Question: First of all, here is a picture.

How can I do to select multiple rectangles, while the left mouse button is pushed ?
For example, I want to write in the "man" word, so I click on the m rectangle, move it through the a, release it at the n, and get back a string with the "man" word.
I've made a 'Cube' class, which stores a Rectangle, and a string, and has a Drawing method, which needs some parameters: a Graphic object, a Pen, and a Rectangle. I draw them to a panel, in the following way:
'''
Cube[,] kockak = new Cube[3,3];
//fill cubes with data...
private void panel1_Paint(object sender, PaintEventArgs e)
{
Graphics g = e.Graphics;
for (int i = 0; i < 3; i++)
{
for (int j = 0; j < 3; j++)
{
kockak[j,i].Draw(g, new Pen(Brushes.Black), new Rectangle(i * 100, j * 100, 100, 100));
}
}
Invalidate();
}
'''
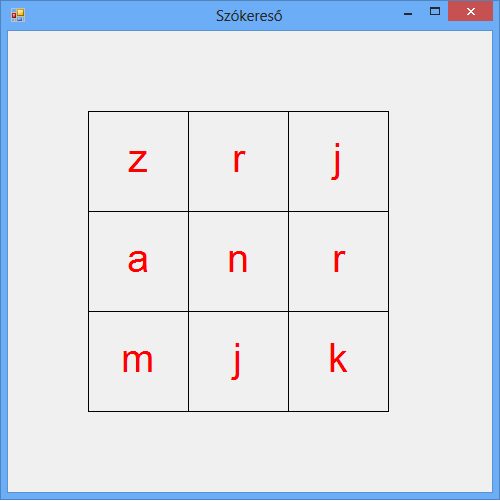
Answer: Some additional idea on King King answer:
I would add the 'MouseMove' event in the form and check the 'MouseButton' state.
If it is 'Left', set the 'Cude.selceted' to true.
'''
private void TreeViewTeschd_MouseMove(object sender, MouseEventArgs e) {
if (e.Button == MouseButtons.Left) {
for (int i = 0; i < 3; i++) {
for (int j = 0; j < 3; j++) {
if (kockak[j,i].rect.Contains(e.Location)) kockak[j,i].selected = true;
}
}
}
}
'''